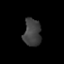
Tissue: prostate
Cell type: T cells
Senescence score: 0.2627
Nuclear area (px): 466
Mean DAPI intensity: 64.597